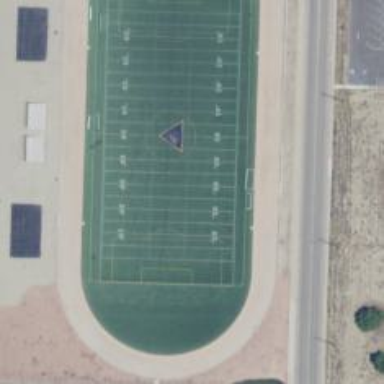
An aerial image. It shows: Artificial turf pitch used for American football.